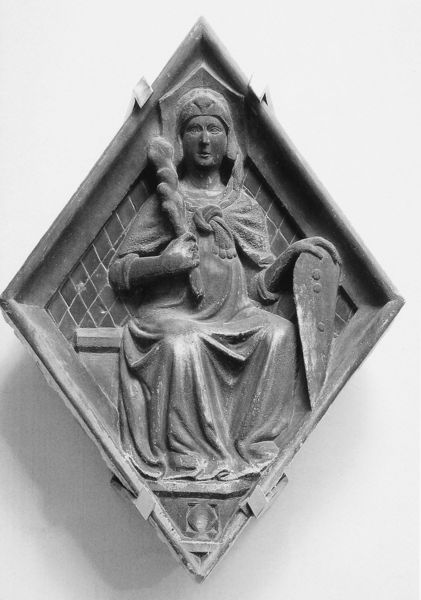
Titel: Reliefs vom Campanile des Domes in Florenz
Künstler: Andrea Pisano
Institution: Florenz, Museo dell’Opera del Duomo
Schlagwörter: sitzen, frau, kleid, schal, schleier, tuch, haube, rock, falten, knoten, stein, haare, sitzend, brosche, relief, stab, thron, weib, kopftuch, halstuch, sitzt, nägel, schild, schwarz weiß, schwert, wappen, raute, rauten, palmzweig, heilige, keule, fackel, drachen, zepter, märtyrerin, wappenschild, rombe, drachenform